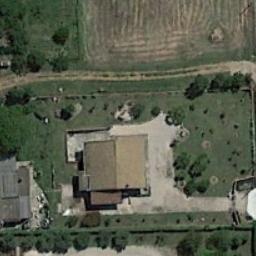
Label: residential